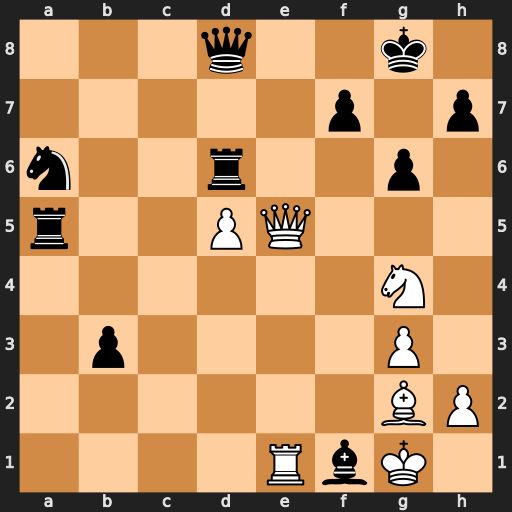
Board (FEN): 3q2k1/5p1p/n2r2p1/r2PQ3/6N1/1p4P1/6BP/4RbK1
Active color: w
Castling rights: -
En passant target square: -
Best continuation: Nh6+ Kf8 Qh8#